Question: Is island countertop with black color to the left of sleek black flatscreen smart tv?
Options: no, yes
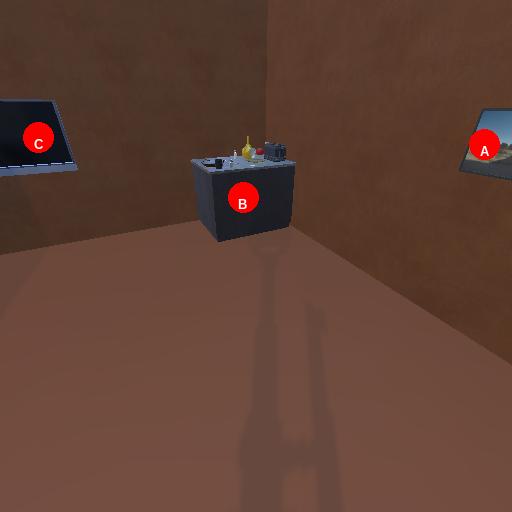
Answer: no